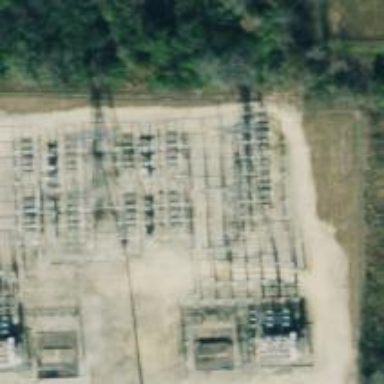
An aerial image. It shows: Switch used for power control.